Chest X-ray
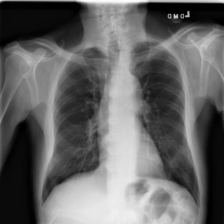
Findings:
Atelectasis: negative
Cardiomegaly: negative
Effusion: negative
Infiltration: negative
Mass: negative
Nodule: negative
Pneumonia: negative
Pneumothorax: negative
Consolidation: negative
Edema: negative
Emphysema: negative
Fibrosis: negative
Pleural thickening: negative
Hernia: negative